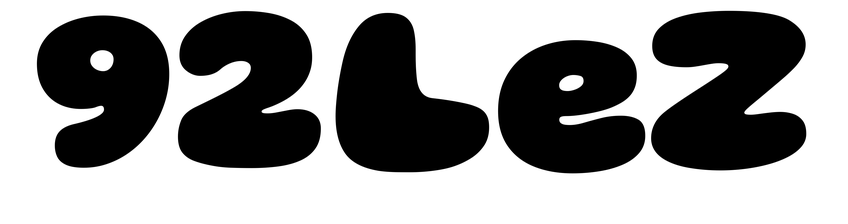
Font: Gluten_Black